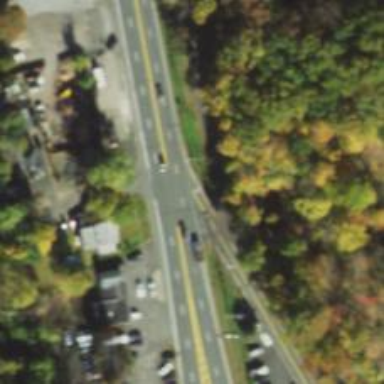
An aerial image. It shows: Stop road.